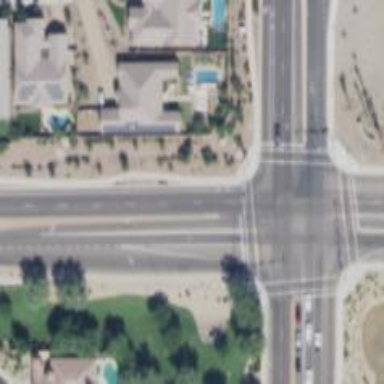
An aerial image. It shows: Unmarked road crossing.